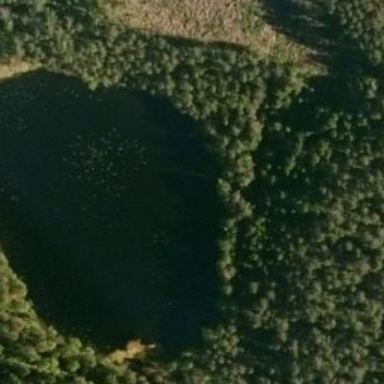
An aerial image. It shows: Serene lake surrounded by nature.